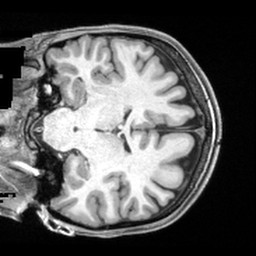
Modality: T1w
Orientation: coronal